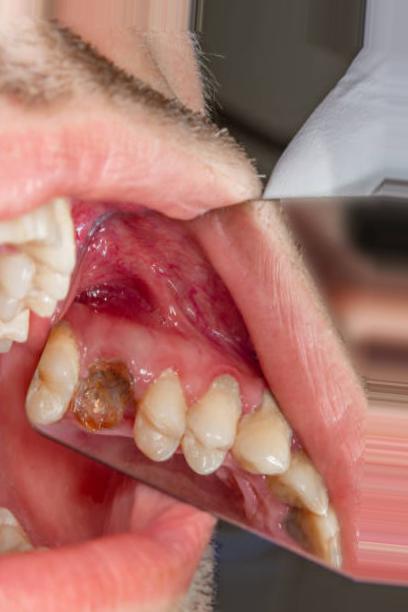
Condition: Caries